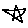
Label: star